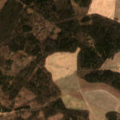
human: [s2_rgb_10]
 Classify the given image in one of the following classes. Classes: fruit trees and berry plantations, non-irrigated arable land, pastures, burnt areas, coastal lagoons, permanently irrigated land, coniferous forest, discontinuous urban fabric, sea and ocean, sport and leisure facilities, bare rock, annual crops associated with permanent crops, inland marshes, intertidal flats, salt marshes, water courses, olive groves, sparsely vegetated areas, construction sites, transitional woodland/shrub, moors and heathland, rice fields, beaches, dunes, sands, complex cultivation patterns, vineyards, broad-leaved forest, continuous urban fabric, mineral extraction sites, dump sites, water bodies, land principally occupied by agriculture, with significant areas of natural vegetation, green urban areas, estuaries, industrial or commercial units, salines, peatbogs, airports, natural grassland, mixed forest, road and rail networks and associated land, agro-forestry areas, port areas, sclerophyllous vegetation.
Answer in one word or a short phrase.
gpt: pastures, coniferous forest, mixed forest